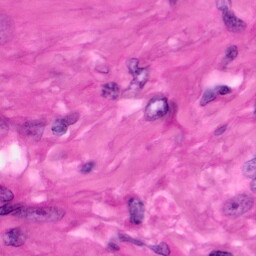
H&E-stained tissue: Pancreatic